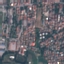
Label: Residential